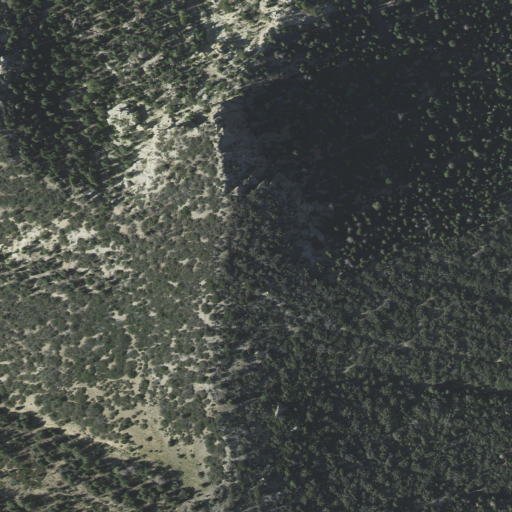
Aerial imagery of mountain in Utah named White Hill containing evergreen forest and mixed forest